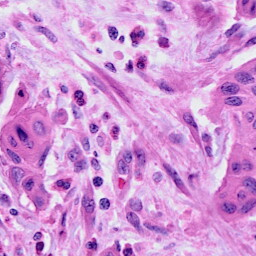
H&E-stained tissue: Cervix